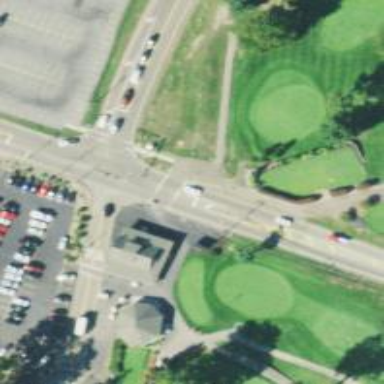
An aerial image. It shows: Path for both road and golf.